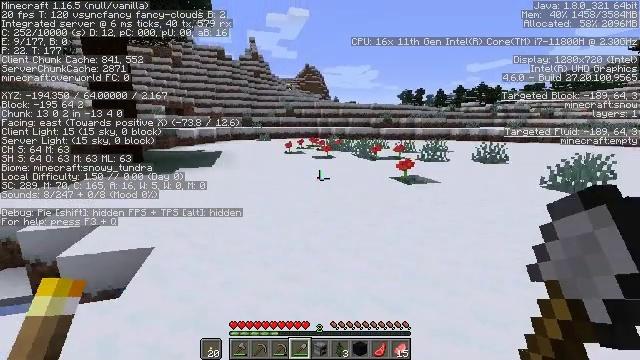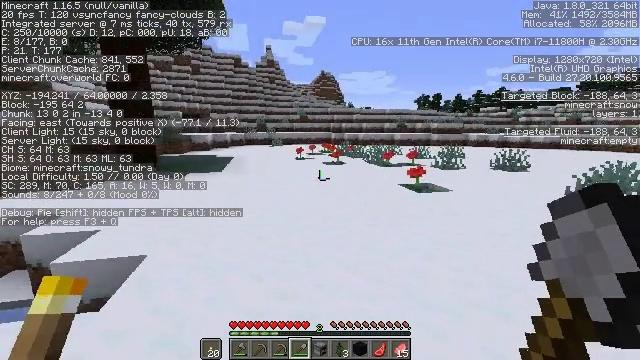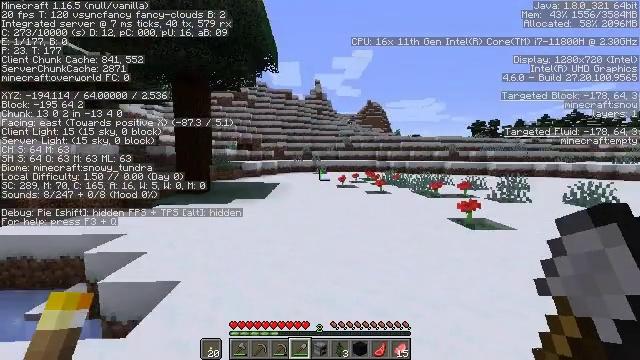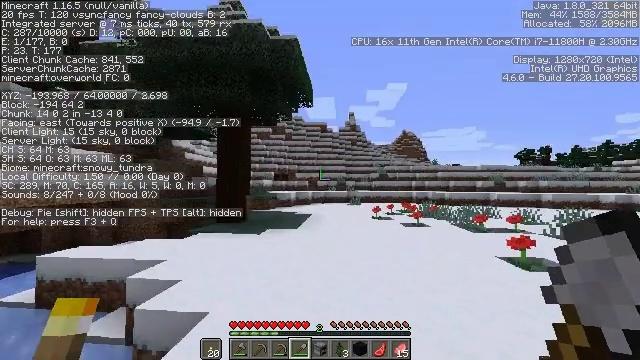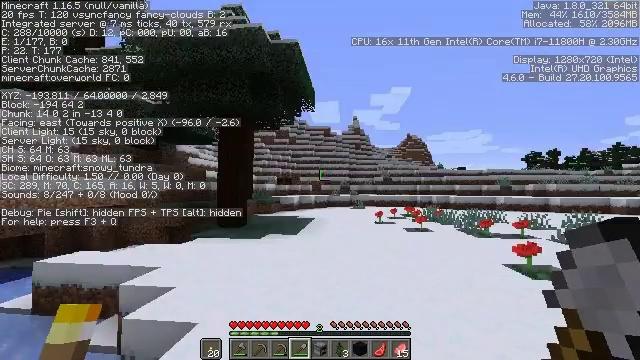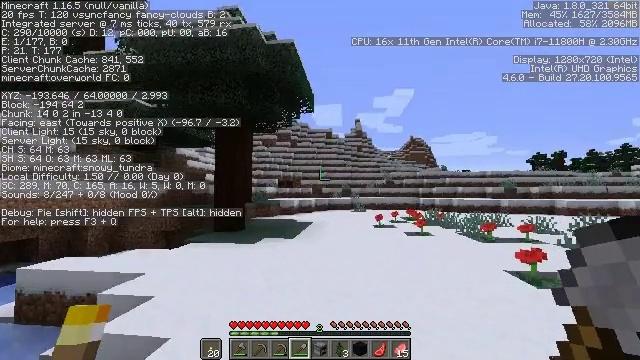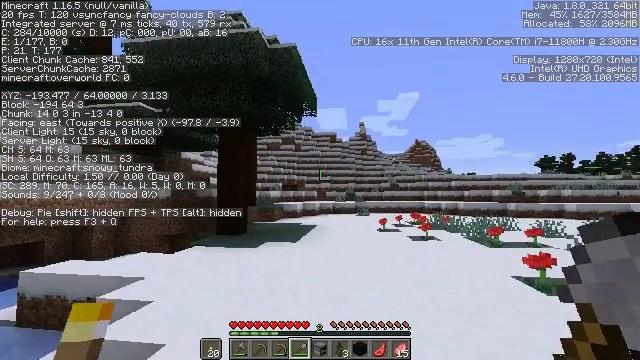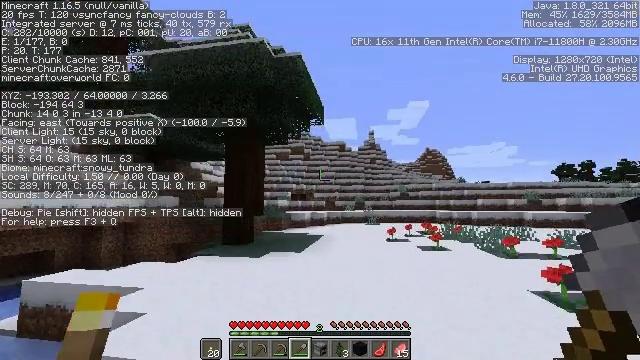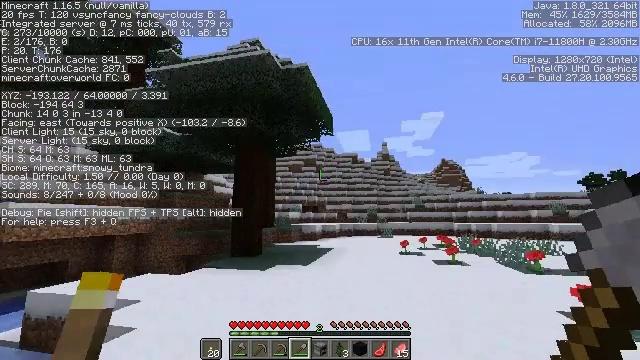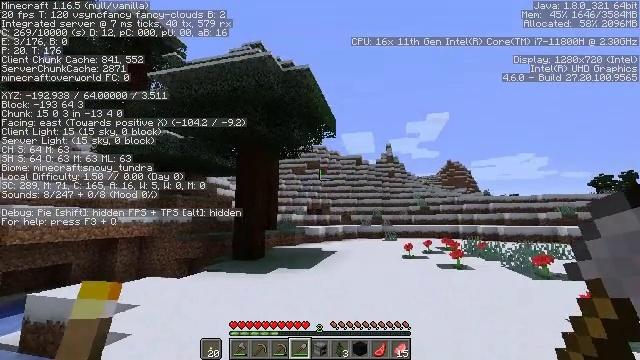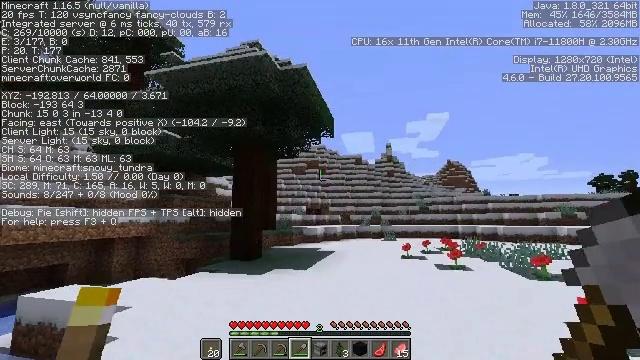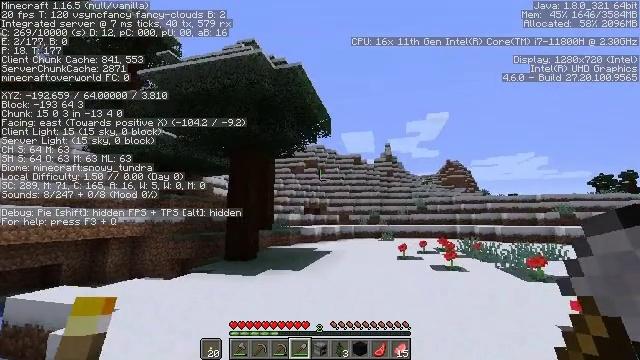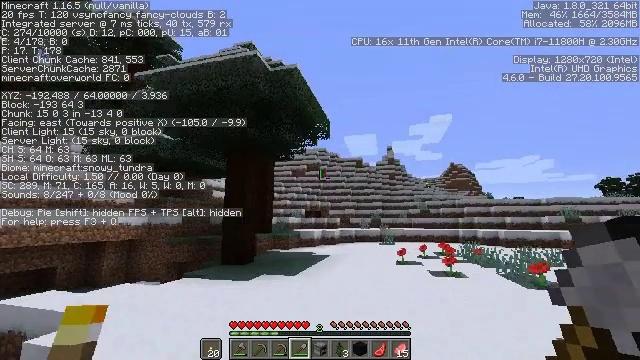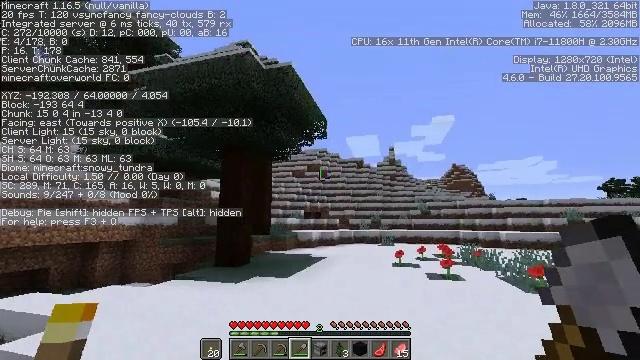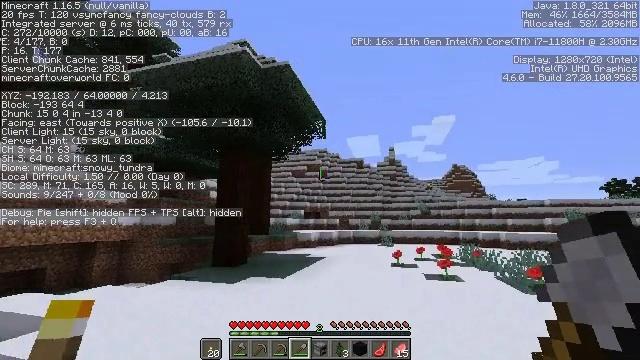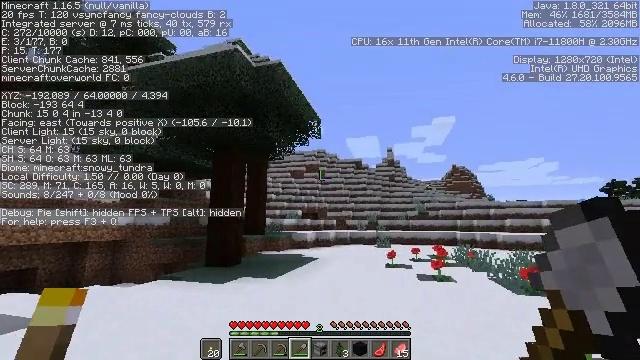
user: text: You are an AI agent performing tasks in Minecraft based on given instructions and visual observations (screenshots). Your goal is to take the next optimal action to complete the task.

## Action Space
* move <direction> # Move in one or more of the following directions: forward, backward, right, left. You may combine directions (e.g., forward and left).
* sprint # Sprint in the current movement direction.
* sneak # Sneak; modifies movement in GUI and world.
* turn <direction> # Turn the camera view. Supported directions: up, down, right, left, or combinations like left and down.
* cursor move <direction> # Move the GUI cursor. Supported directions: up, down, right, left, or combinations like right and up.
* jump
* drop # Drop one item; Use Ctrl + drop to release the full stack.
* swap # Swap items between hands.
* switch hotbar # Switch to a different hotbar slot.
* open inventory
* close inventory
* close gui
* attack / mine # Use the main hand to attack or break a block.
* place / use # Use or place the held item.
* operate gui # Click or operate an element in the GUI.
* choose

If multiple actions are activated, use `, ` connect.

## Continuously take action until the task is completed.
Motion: motion action
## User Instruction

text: Dig up the snow layers.
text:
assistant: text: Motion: move forward and move right, turn left and up
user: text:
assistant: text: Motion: move forward and move right, turn left and up
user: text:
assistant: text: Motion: move forward and move right, turn left and up
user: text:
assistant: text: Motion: move forward and move right, turn left
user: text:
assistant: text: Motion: move forward and move right
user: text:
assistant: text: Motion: move forward and move right, turn left
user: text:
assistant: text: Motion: move forward and move right, turn left and up
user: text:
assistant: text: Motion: move forward and move right, turn left and up
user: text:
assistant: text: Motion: move forward and move right, turn left
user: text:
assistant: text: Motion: move right
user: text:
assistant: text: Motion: move forward and move right
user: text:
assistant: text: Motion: move forward and move right
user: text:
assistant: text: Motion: move forward and move right
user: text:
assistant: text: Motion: move right
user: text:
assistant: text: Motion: move right
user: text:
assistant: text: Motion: move right
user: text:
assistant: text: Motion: move right, turn left and up
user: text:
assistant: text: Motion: move right
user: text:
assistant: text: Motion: move right
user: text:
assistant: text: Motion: move right
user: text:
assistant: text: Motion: move right, turn left and down
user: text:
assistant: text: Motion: move right, turn left and down
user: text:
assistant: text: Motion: move right, turn down
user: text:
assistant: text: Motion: move right
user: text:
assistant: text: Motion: move right
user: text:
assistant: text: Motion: move right
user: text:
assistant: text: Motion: move right
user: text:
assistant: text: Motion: move right
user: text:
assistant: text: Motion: move right
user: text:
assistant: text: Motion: move right